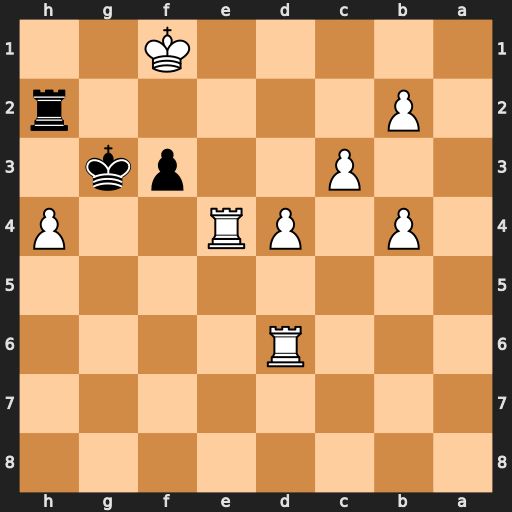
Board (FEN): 8/8/3R4/8/1P1PR2P/2P2pk1/1P5r/5K2
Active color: b
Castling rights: -
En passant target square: -
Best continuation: Rh1#